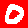
Digit: 0